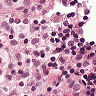
Metastatic tissue present: no